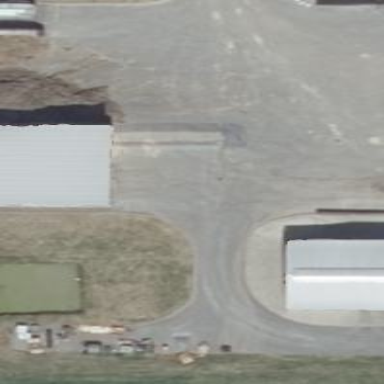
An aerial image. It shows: Asphalt parking lot.